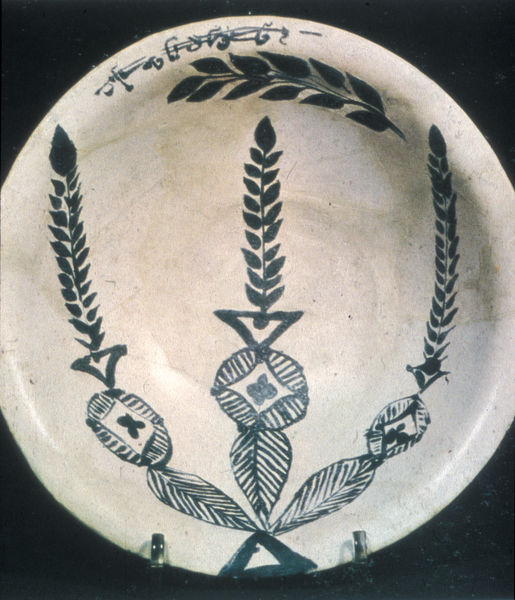
Titel: Keramik aus Iran oder Irak
Künstler: unbekannt
Institution: unbekannt
Schlagwörter: blau, blätter, dunkel, feder, weiß, dreieck, grün, äste, blume, blumen, grau, hell, licht, schmuck, schwarz, zeichen, zeichnung, blüten, beige, malerei, muster, ornament, alt, schale, schüssel, stein, teller, signatur, ast, gräser, halme, zweige, drei, blatt, girlande, musik, pflanze, pflanzen, kreis, rund, keramik, ranken, ton, schrift, noten, getreide, ähre, dunkelgrün, farbe, formen, linien, schriftzug, rand, essen, inschrift, dekor, floral, ornamente, verzierung, kerze, streifen, metall, farn, striche, bemalt, foto, fotografie, bögen, punkte, stile, indigo, halterung, tusche, schmutz, antike, porzellan, kreuz, orient, zweig, form, stengel, asien, geschirr, druck, schraffur, strich, stilisiert, kreise, kunst, lorbeer, girlanden, photo, geometrisch, arabisch, kreuze, antik, griechisch, ahorn, planzen, steingut, ähren, porzelan, ornamentik, dreiecke, objekt, glasur, arabien, islam, persien, gebrannt, töpferei, fayence, steinzeug, tief, kleeblatt, botschaft, zeichnungen, note, dreifaltigkeit, kermaik, iran, ultramarin, ölzweig, indisch, kalligrafie, formrn, stahlblau, onramente, stlisiert, oh, aramäisch, lorberen